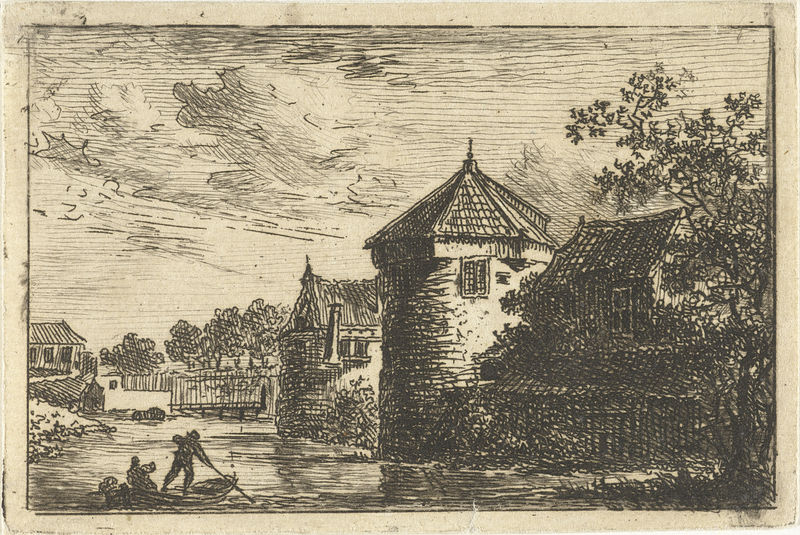
Titel: Gezicht over de stadsbuitengracht op de stadswal van Utrecht
Künstler: Jurriaan Cootwijck
Standort: Amsterdam
Institution: Rijksmuseum
Schlagwörter: men, people, window, black, gray, grey, old, painting, windows, woman, print, cloud, clouds, man, sky, tree, boat, building, house, ship, water, german, houses, roof, roofs, tower, trees, village, grass, river, drawing, paper, black and white, impressionism, shadow, etching, sketch, french, cloudy, sail, wind, bridge, fence, town, ink, buildings, pencil, bush, canoe, figure, baby, spire, contrast, row, press, leafs, rowing, oar, watermill, waterfront, yellowed, rower, paddle, bbridge, paddling, ferry, rowers, river bend, punting